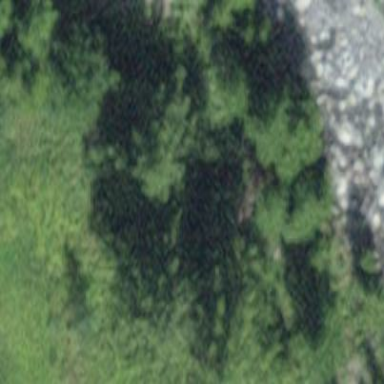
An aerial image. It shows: Forest area.